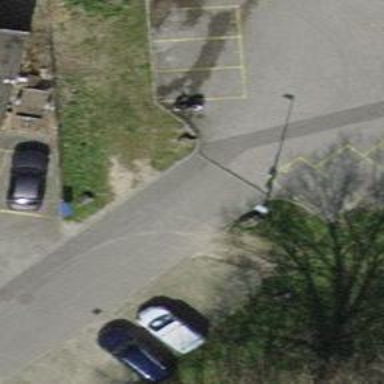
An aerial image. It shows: Parking aisle designated as service road.